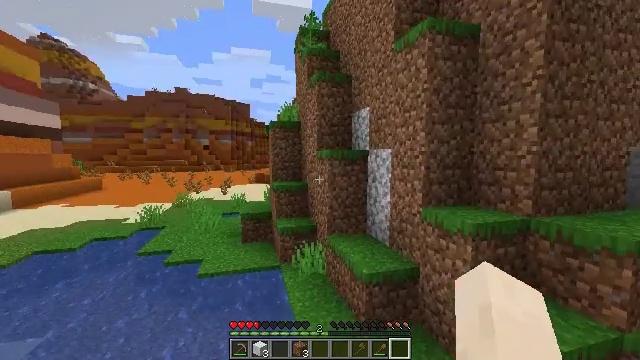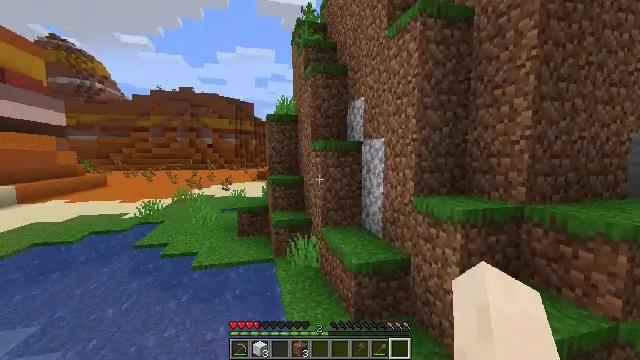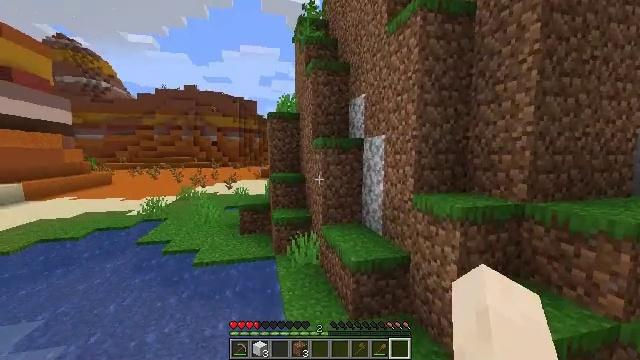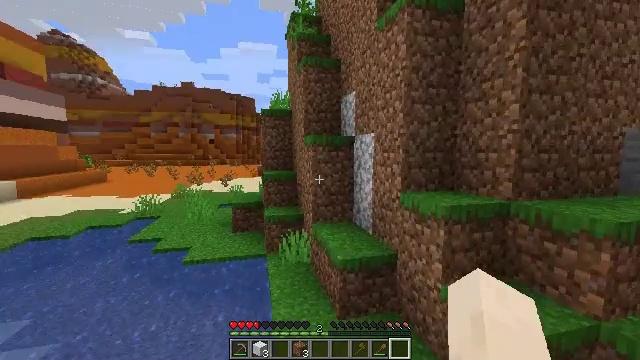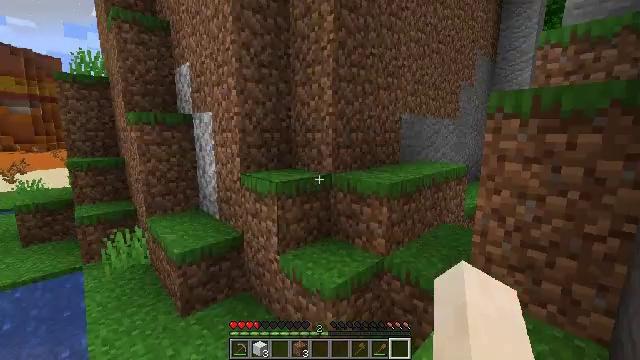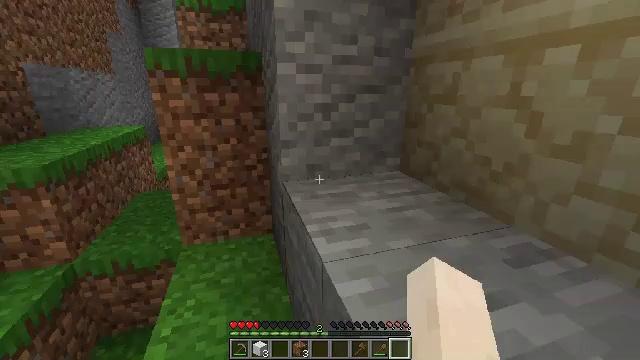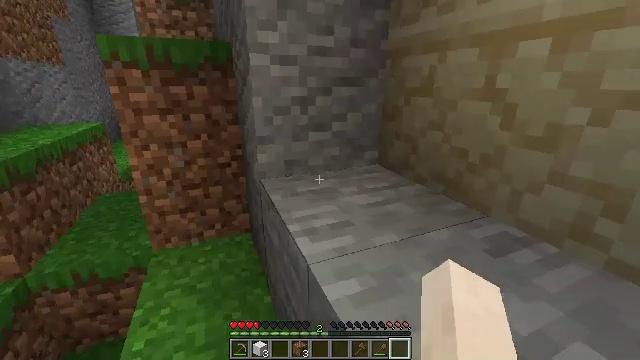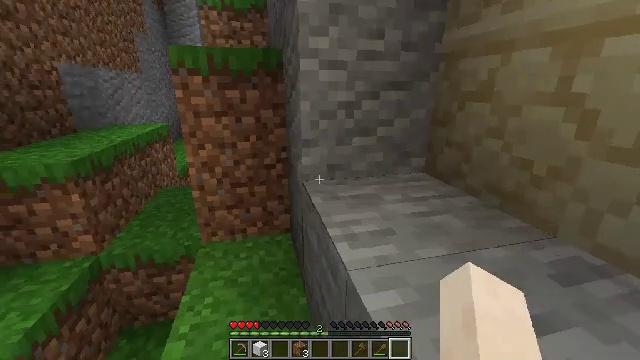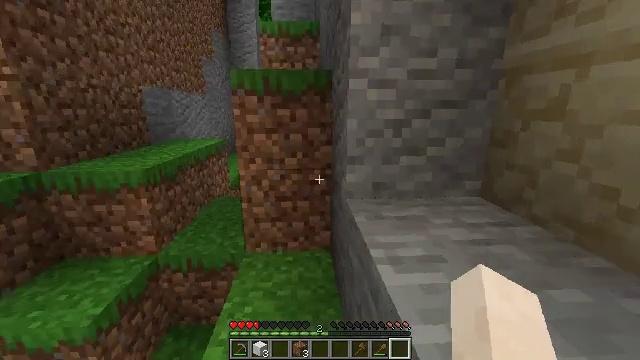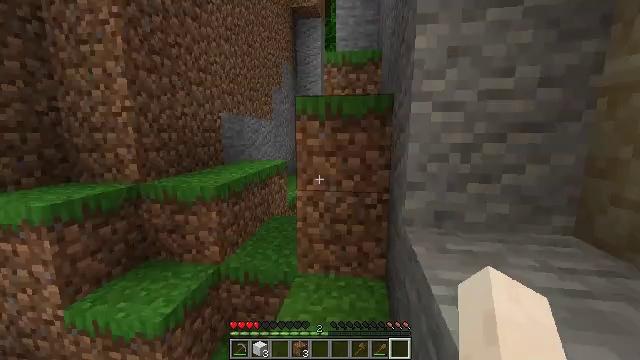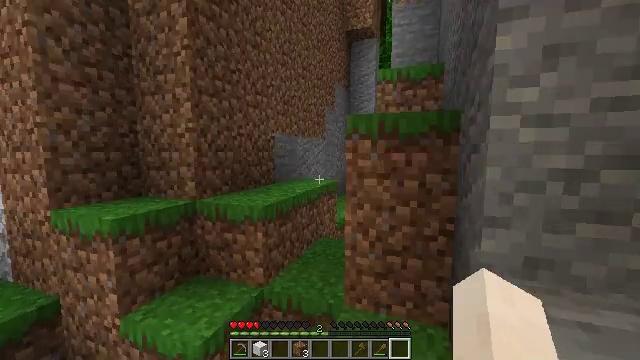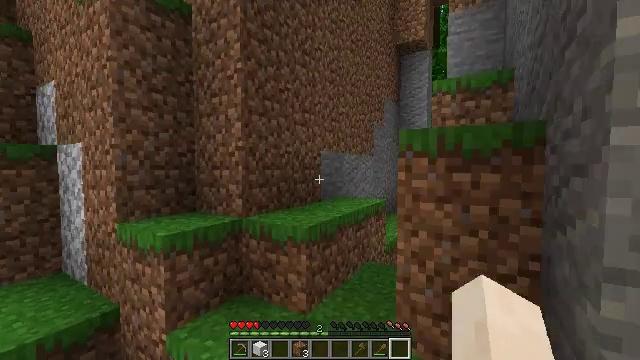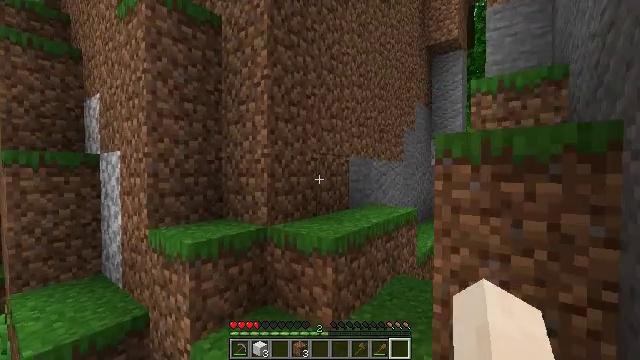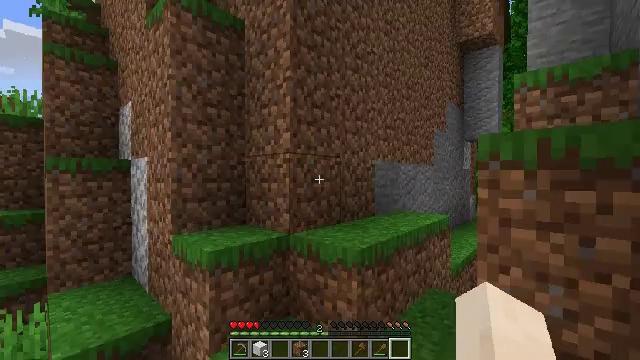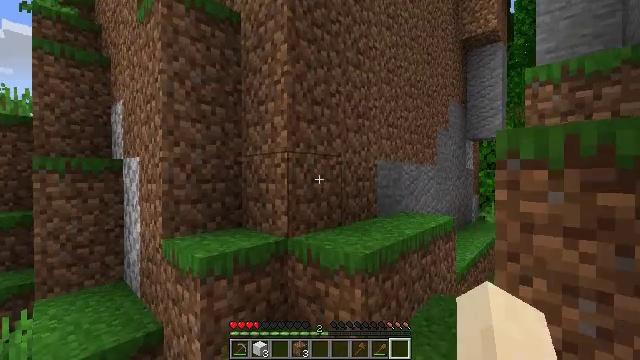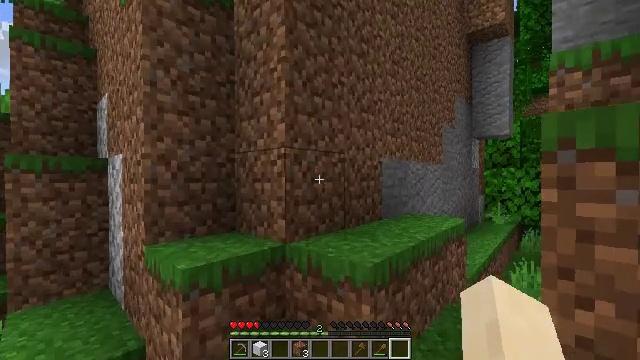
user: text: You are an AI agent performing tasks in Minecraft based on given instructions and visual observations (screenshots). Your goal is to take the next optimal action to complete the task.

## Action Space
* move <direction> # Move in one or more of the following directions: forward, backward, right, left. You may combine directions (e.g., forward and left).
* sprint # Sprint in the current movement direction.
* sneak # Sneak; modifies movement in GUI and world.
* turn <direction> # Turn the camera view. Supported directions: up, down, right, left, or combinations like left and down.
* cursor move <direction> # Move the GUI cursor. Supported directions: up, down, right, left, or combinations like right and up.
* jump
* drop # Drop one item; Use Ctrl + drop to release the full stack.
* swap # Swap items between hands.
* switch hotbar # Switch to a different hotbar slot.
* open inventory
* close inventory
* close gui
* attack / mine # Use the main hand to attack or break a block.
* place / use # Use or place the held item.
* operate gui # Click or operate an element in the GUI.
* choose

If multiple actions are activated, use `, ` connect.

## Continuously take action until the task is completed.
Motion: motion action
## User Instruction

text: Collect jungle leaves by breaking them.
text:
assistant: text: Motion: move right, turn left
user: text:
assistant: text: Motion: move right
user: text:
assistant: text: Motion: move right
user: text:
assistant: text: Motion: move right, turn right and down
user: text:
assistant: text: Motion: move right, turn right and down
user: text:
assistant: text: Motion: move right, turn right and down
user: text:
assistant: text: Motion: turn left and up
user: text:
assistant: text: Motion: turn left and up
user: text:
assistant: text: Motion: move forward, turn left and up
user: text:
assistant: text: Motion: move forward, turn left and up
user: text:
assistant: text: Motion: move forward, turn left and up
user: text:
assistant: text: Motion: move forward, turn left and up
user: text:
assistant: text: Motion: move forward, turn left
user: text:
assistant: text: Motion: move forward
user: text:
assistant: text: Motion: move forward
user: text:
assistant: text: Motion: move forward, turn right and down
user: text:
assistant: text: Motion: move forward and move right
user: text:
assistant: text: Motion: move forward and move right
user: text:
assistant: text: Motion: move forward and move right
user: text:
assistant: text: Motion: move forward and move right, turn right and down
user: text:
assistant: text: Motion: move forward, turn right and down
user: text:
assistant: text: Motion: move forward, turn right and down
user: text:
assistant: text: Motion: move forward
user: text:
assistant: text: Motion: move forward, jump
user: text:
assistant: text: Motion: move forward, sprint, jump
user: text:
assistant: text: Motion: move forward, sprint, jump
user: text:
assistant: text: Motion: move forward, sprint, jump
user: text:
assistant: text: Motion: move forward, sprint
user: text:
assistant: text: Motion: move forward, sprint
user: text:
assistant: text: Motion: move forward, sprint